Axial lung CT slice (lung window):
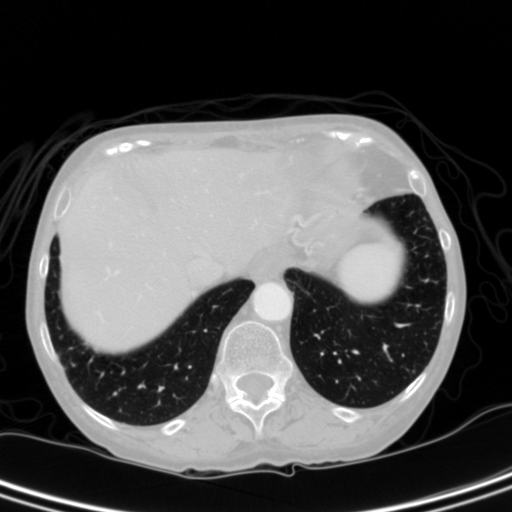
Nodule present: no